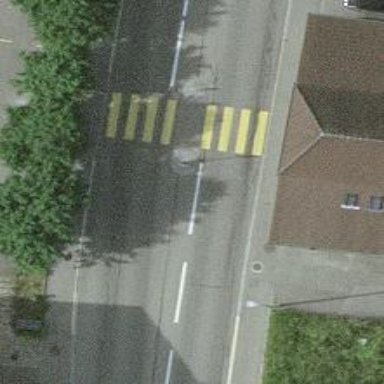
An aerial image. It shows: Uncontrolled crossing with zebra marking and island in the middle.